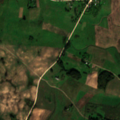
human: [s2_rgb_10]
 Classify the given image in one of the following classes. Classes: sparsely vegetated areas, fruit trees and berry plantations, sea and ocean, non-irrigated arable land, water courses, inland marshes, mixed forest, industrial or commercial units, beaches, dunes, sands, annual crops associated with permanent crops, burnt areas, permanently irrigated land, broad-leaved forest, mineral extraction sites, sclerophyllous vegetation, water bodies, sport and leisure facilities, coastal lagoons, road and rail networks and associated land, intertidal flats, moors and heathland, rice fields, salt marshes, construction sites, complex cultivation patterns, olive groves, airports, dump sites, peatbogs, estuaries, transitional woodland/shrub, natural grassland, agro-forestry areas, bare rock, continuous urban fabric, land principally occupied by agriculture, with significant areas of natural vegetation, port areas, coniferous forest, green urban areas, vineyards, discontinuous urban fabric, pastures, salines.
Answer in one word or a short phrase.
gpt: non-irrigated arable land, pastures, complex cultivation patterns, land principally occupied by agriculture, with significant areas of natural vegetation, mixed forest